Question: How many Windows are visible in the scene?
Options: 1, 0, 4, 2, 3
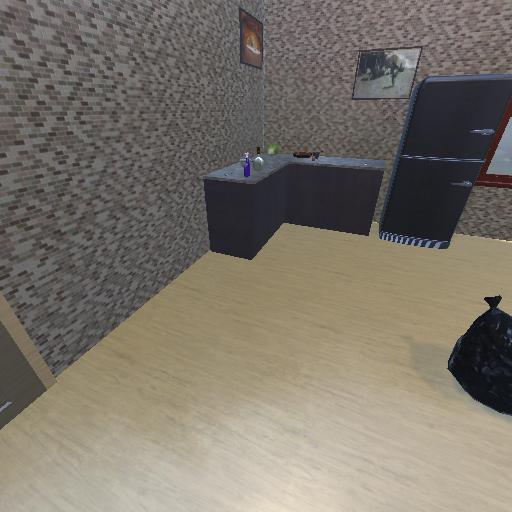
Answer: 1